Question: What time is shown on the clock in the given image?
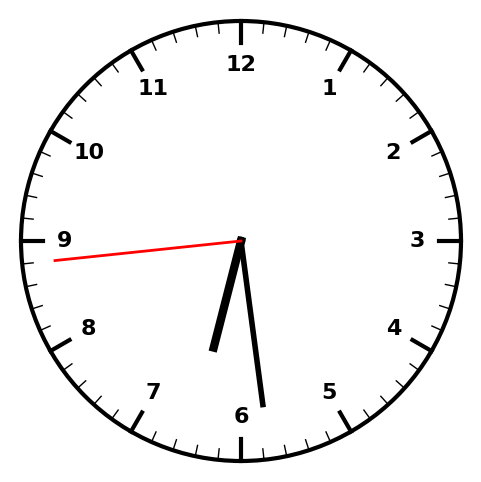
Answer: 06:28:44